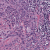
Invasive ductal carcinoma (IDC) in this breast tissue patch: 1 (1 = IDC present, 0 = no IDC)